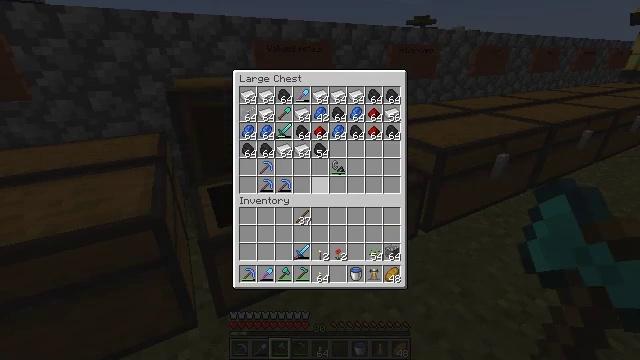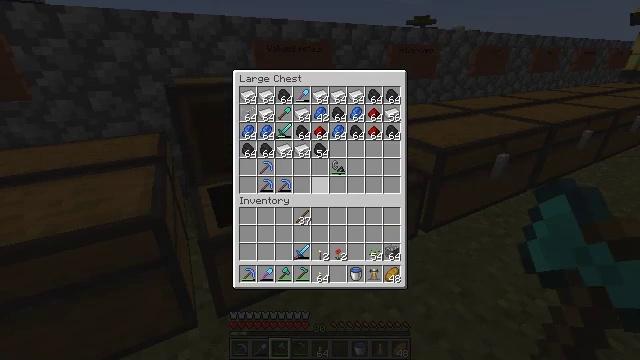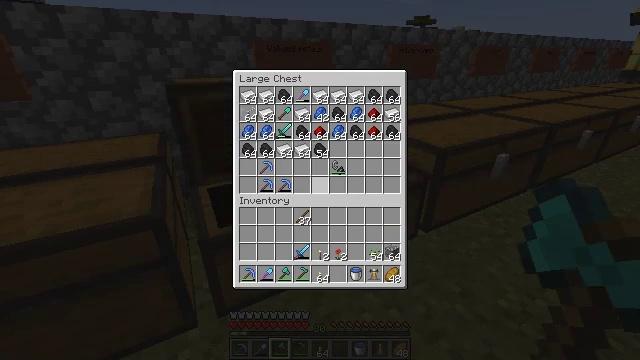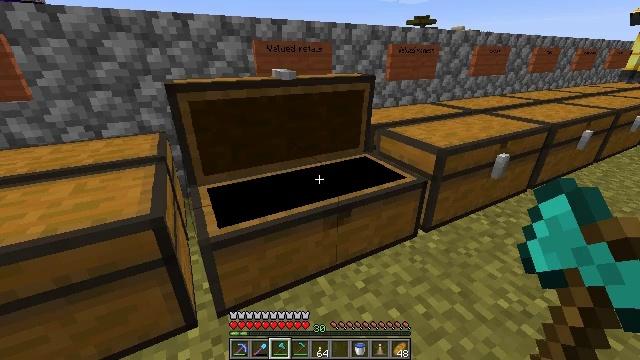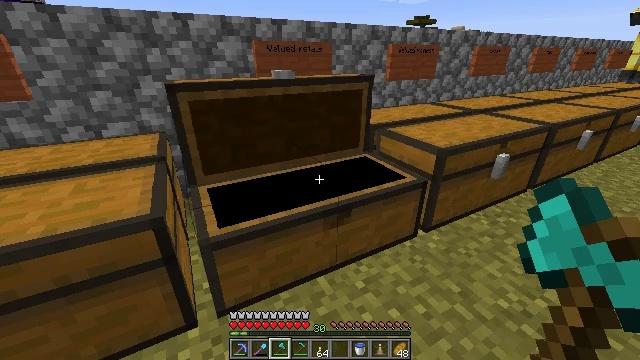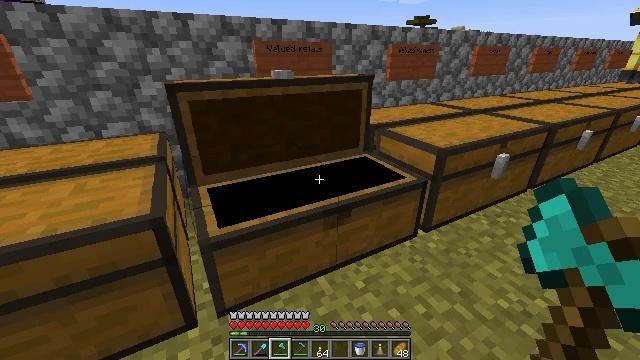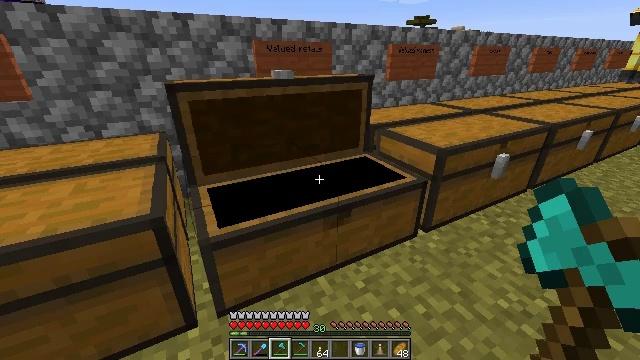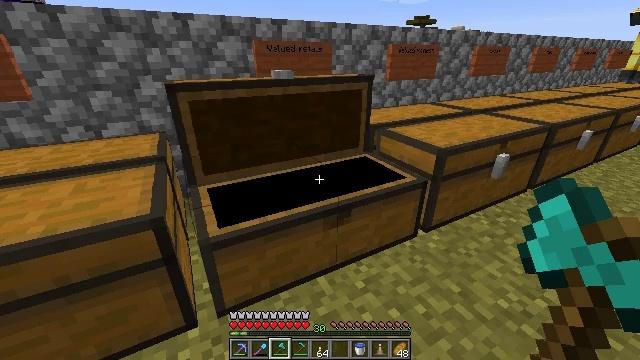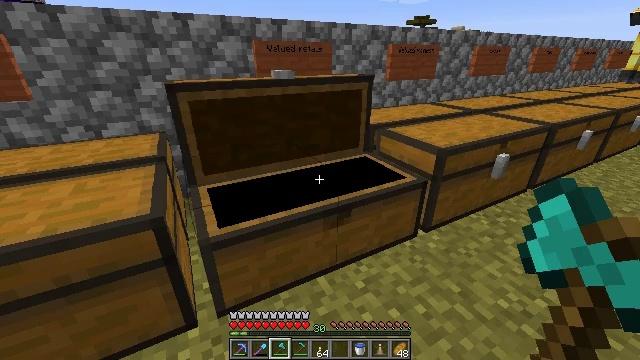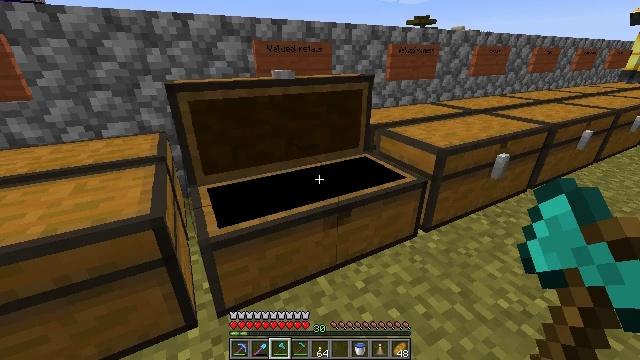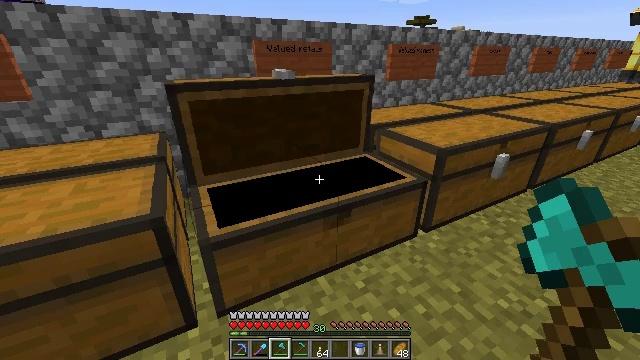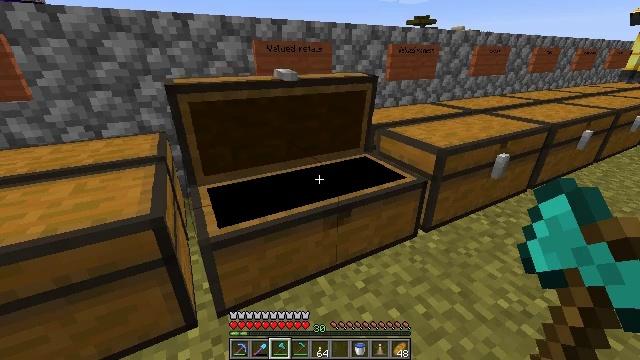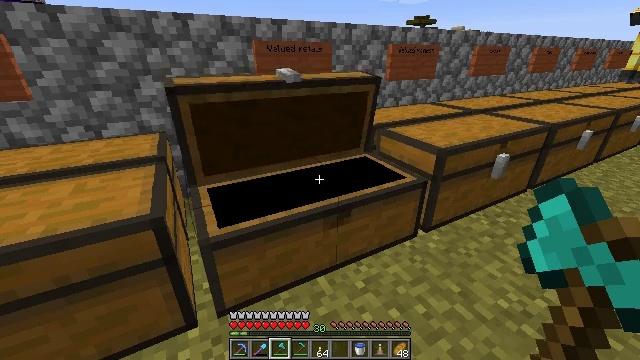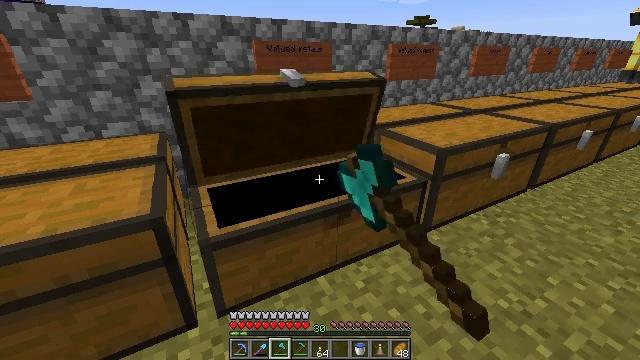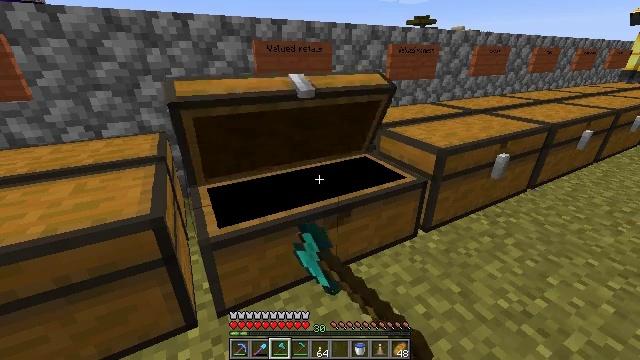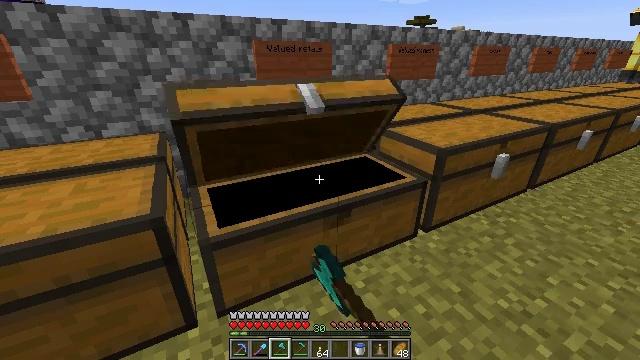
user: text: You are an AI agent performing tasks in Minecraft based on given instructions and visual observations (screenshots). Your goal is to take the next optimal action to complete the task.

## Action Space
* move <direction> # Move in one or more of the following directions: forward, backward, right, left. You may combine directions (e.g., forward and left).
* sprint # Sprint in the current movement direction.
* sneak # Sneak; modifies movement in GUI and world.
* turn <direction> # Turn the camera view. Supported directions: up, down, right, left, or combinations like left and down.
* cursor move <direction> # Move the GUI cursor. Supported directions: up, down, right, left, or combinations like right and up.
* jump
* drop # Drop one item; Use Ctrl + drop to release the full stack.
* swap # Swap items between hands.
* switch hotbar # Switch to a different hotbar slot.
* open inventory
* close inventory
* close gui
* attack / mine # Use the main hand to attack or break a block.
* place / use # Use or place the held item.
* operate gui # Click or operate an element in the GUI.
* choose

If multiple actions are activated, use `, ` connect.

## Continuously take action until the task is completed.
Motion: motion action
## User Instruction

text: Attack the sandstone to break it.
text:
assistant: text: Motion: no_op
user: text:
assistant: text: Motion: no_op
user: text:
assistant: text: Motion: no_op
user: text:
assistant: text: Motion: no_op
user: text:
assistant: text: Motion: no_op
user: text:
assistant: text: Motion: no_op
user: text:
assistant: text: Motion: no_op
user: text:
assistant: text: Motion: no_op
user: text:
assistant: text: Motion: no_op
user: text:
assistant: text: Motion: no_op
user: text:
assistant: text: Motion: no_op
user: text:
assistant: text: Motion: use / place
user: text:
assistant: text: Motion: use / place
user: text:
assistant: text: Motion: use / place
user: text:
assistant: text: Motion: no_op
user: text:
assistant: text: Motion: no_op
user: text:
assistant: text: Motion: no_op
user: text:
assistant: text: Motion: no_op
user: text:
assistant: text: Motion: no_op
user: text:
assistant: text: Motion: no_op
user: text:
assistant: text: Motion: cursor move down
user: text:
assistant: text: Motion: cursor move down
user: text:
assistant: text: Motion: cursor move down
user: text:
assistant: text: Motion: cursor move down
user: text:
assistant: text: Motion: cursor move down
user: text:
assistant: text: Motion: no_op
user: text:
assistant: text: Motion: cursor move down
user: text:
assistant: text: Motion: cursor move down
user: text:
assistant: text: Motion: no_op
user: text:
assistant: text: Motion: no_op